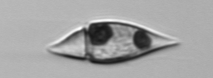
Label: Amphidinium